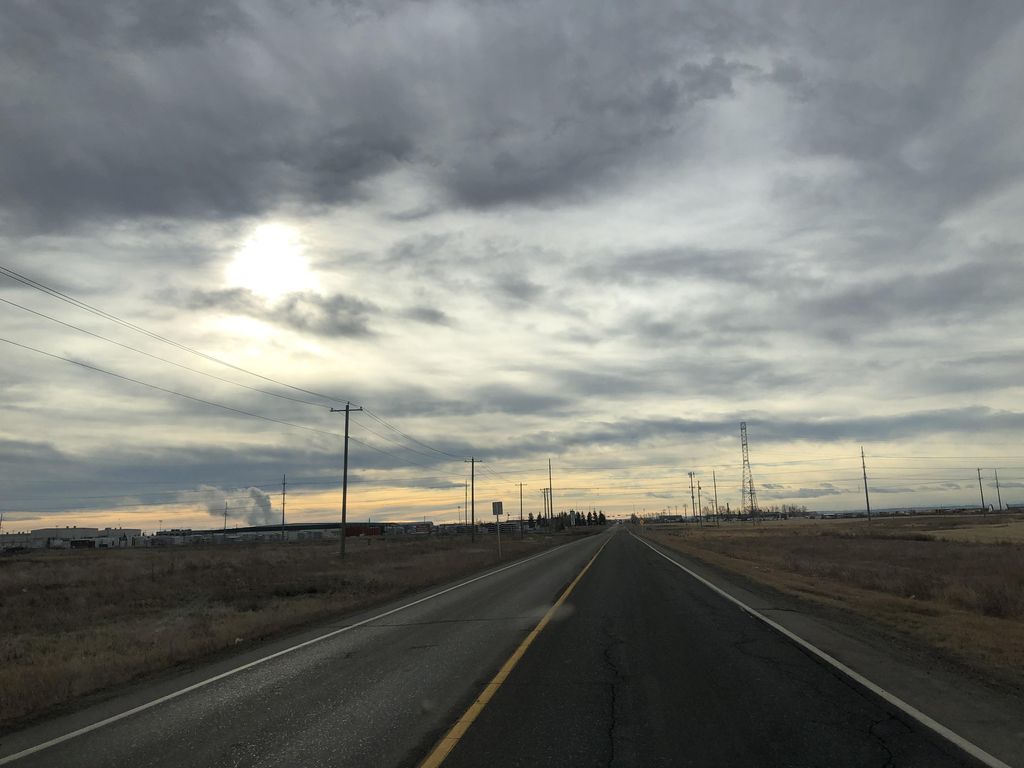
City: calgary